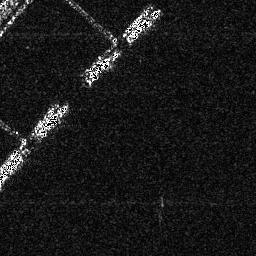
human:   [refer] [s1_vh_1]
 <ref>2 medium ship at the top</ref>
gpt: <box>[[32, 18, 46, 32, 0]], [[48, 2, 62, 16, 0]]</box>

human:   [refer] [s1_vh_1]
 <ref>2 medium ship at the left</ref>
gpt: <box>[[0, 56, 11, 72, 0]], [[13, 39, 26, 53, 0]]</box>